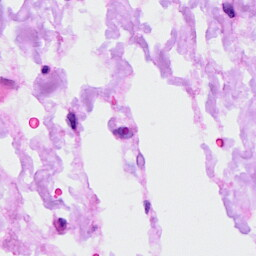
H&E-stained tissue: Ovarian